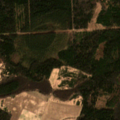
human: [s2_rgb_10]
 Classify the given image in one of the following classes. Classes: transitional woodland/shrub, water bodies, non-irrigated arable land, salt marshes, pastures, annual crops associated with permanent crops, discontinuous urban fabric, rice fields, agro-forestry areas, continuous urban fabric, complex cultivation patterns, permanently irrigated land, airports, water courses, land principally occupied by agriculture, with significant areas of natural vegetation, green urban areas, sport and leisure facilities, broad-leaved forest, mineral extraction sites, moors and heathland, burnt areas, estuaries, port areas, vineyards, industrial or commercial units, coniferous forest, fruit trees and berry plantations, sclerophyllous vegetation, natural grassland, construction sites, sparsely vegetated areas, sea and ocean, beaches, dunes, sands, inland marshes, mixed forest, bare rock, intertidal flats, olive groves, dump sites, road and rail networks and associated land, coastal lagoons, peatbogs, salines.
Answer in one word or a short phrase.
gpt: pastures, land principally occupied by agriculture, with significant areas of natural vegetation, coniferous forest, mixed forest